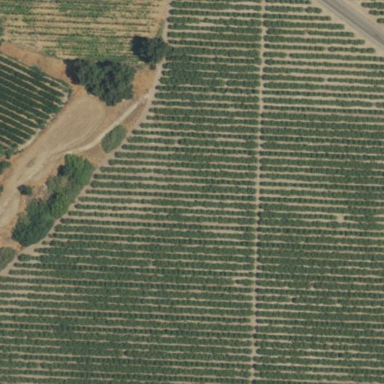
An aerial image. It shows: Vineyard with grape crops.